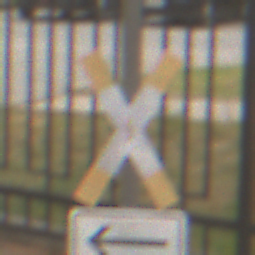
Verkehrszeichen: Andreaskreuz
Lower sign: RichtungsangabeDurchPfeile1
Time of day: MorningAfternoon
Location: Outdoor (Urban)
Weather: Overcast
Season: NotSpecified
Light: Natural